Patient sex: M
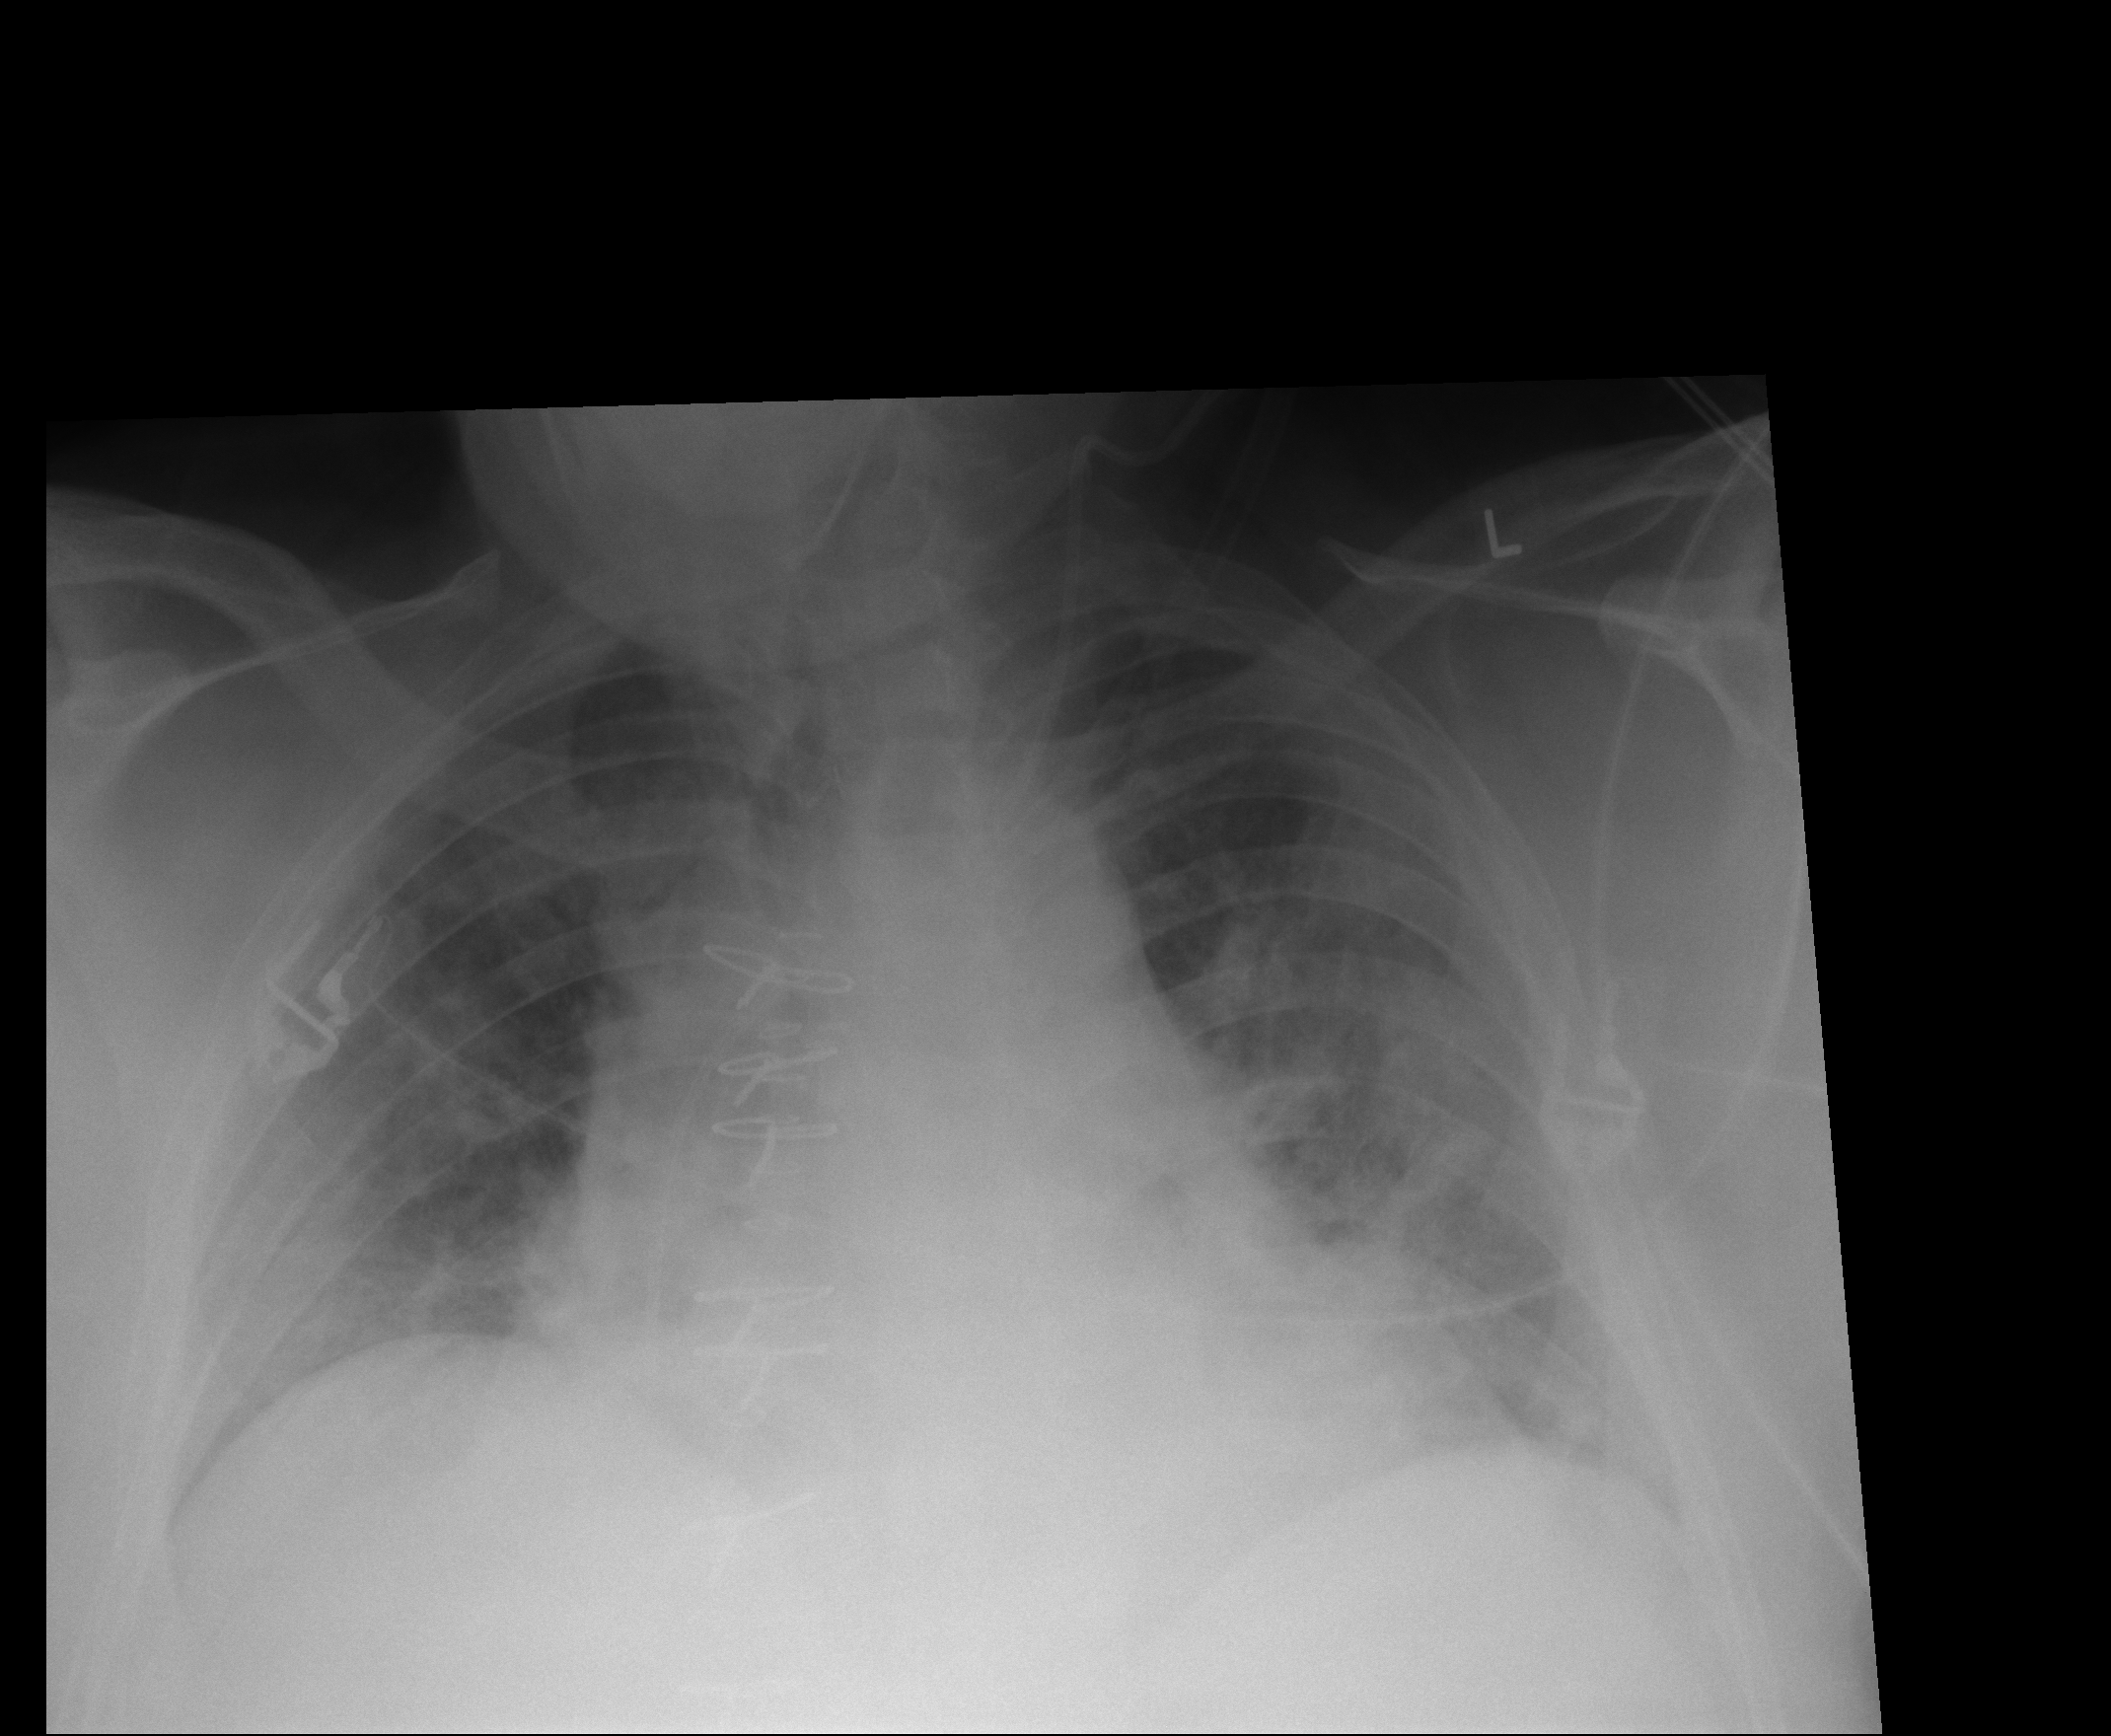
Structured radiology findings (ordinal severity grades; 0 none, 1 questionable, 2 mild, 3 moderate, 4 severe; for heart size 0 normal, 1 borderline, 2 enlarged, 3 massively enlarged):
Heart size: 3
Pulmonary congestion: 2
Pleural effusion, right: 1
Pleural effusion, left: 1
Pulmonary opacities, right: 2
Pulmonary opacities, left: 2
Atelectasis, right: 2
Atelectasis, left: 2